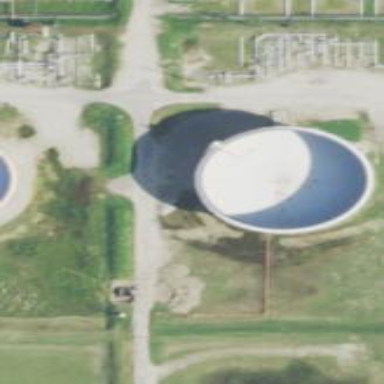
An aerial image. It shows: Storage tank building.